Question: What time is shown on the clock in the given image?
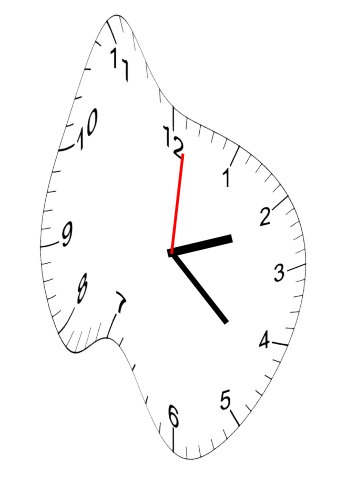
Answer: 02:22:01